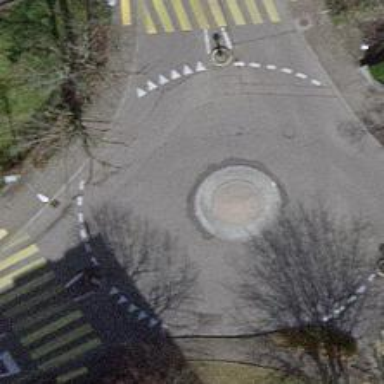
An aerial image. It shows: Mini roundabout on the road.